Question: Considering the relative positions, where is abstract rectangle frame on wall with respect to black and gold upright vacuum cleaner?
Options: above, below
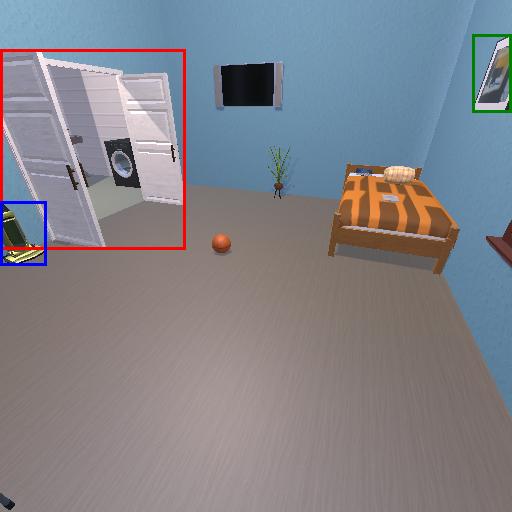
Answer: above